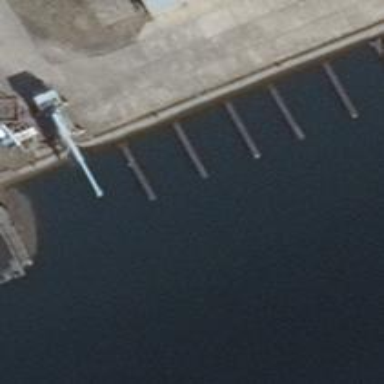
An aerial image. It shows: Man-made pier.